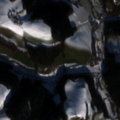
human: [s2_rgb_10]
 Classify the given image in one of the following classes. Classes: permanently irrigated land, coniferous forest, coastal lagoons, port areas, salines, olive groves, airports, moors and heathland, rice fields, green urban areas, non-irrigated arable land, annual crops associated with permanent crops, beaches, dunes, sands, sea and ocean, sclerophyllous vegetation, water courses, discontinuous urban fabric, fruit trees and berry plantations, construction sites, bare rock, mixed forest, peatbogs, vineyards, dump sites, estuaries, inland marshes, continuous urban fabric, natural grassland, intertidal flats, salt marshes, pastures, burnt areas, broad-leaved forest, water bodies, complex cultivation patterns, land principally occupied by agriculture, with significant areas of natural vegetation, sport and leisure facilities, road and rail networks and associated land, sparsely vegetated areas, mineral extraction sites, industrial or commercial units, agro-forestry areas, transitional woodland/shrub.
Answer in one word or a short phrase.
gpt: non-irrigated arable land, pastures, land principally occupied by agriculture, with significant areas of natural vegetation, coniferous forest, mixed forest